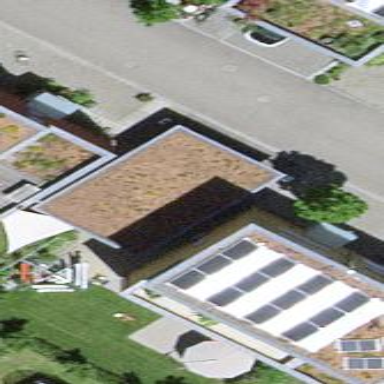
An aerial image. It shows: Garage building.